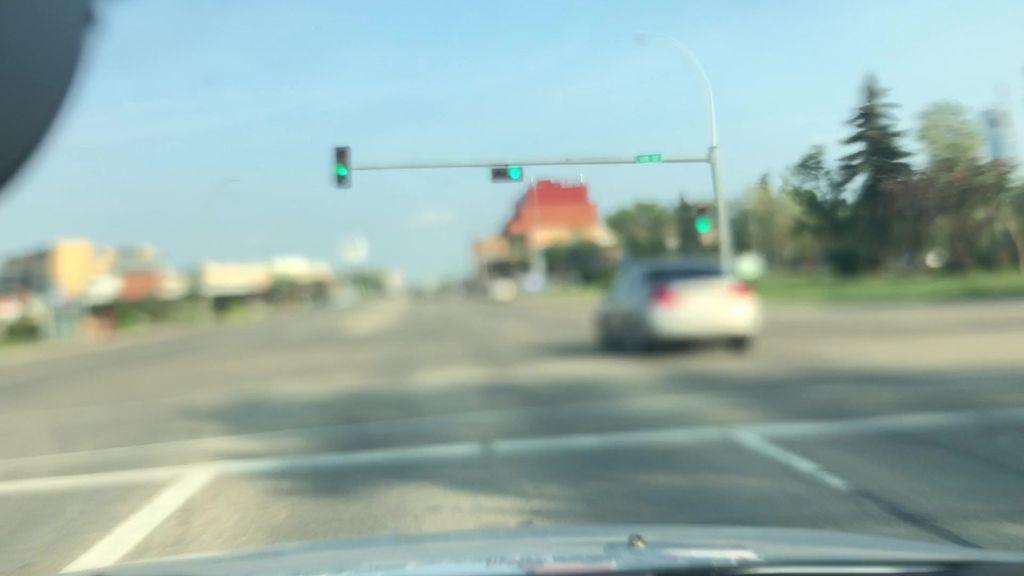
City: edmonton